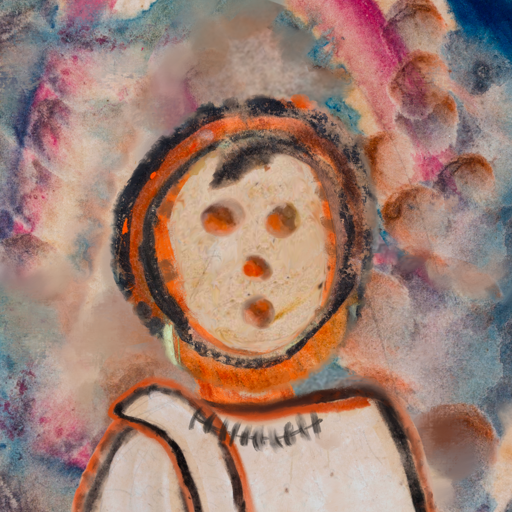
Background: Rupkatha, Head And Neck Front: Rupkatha, Face Front: Rupkatha, Bust: Roy_Bahadur, Hair Front: Childish, Head Accessory: Blank, Second Necklace: Blank, Necklace: In_The_Sun, Baby: Blank